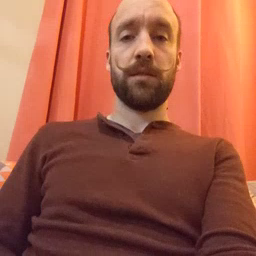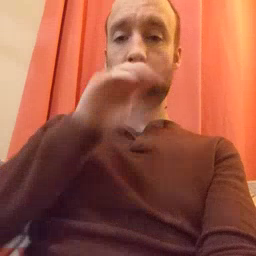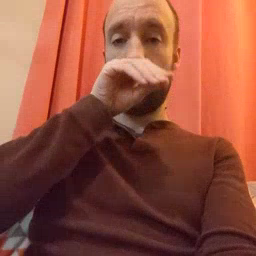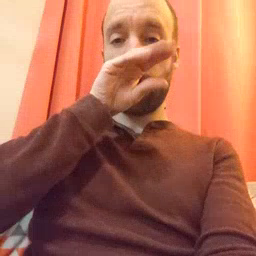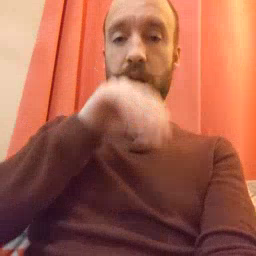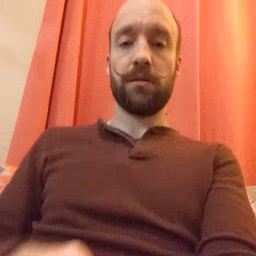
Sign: goose